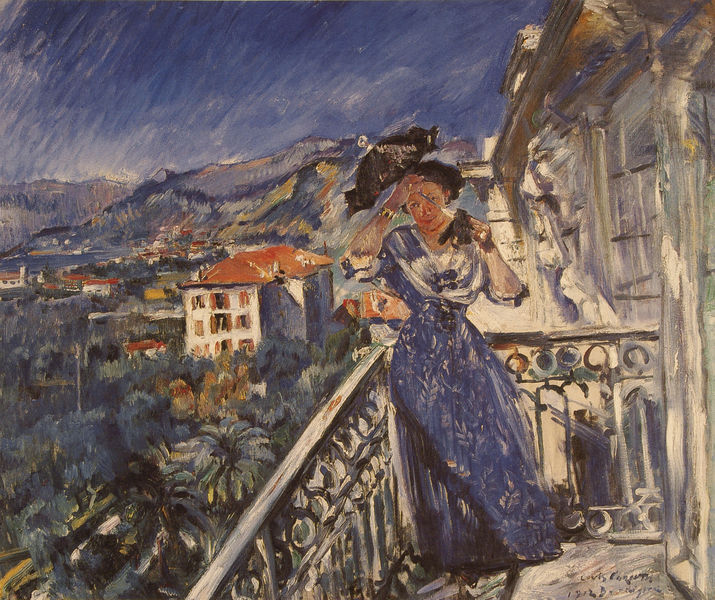
Titel: Balkonszene in Bordighera
Künstler: Lovis Corinth
Standort: Essen (Ruhr)
Institution: Museum Folkwang
Schlagwörter: baum, berg, blau, blätter, dunkel, gemälde, gewitter, himmel, körper, meer, schatten, weiß, wolken, bäume, cezanne, gelb, grob, grün, impressionismus, landschaft, ocker, stadt, abend, braun, bunt, fenster, frau, grau, haar, handschuh, handschuhe, hut, kleid, kreide, licht, nacht, orange, schmuck, schwarz, terasse, ausblick, blick, dach, dame, gebäude, haus, park, regenschirm, rot, schal, schirm, sonnenschirm, tuch, beige, expressionismus, malerei, muster, wand, architektur, arm, arme, augen, gesicht, inkarnat, stehen, bildnis, hände, portrait, porträt, signatur, öl, dämmerung, horizont, häuser, hügel, natur, wind, brüstung, gitter, pastos, sonne, reich, pflanze, pflanzen, brosche, rosa, wald, aussicht, balkon, taille, farbig, sommer, ruhe, fassade, italien, ort, süden, berge, gebirge, hitze, kette, dächer, farbe, violett, wolkenlos, van gogh, sturm, wetter, balcony, blue, hat, oil, ornate, red, white, window, hotel, black, dress, duktus, dunkelblau, face, france, gray, green, grey, hair, lace, manet, nose, painting, windows, woman, impressionistisch, flowers, oil painting, geländer, palm, palme, palmwedel, railing, hoch, regen, corinth, lovis, lovis corinth, gogh, provence, hauswand, balustrade, urlaub, regenrinne, paris, pinsel, pinselstrich, ferien, beckmann, villa, sims, wärme, armband, armreif, gesims, life, sky, tree, scwarz, building, gsicht, hill, hills, house, landscape, mountain, mountains, ocean, sea, water, horizon, houses, roof, summer, sun, trees, village, palmen, eyes, spain, stand, löwe, fernglas, forest, light, garden, night, porch, view, hänge, brusttuch, brush strokes, impressionism, silk, line, writing, smile, storm, bright, fence, town, happy, ledge, smiling, mittelmeer, fesnter, italy, person, city, holiday, monet, arms, bracelet, kriche, buildings, ceiling, terrace, colorful, colors, colourful, matisse, nizza, signature, kur, rain, weather, häsuer, blai, schauer, circles, lines, home, impressionist, blue dress, paint, blue sky, south, rotes, cesanne, schirmchen, regenschauer, rainy, palm tree, palms, hold, standing, tuvh, blaues kleid, föhn, frankreich, parasol, umbrella, impression, strokes, greece, sleeves, vista, merge, sunday, european, boccioni, umberto, landscape\, mont st victoire, rails, 1912, efrau, homes, hellblau, apartment, amsterdam, cover, elbow, streaks, vivid, dreww, gelaende, armlet, ornate balcony, pensilstrich, farbton